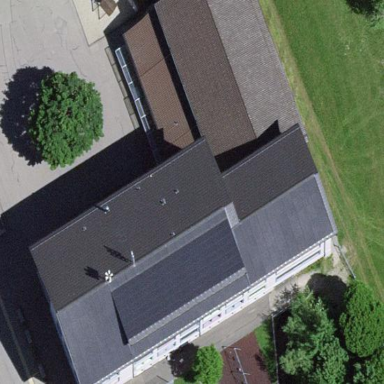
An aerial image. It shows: School building.